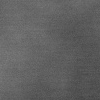
Atmospheric dust classification: dusty